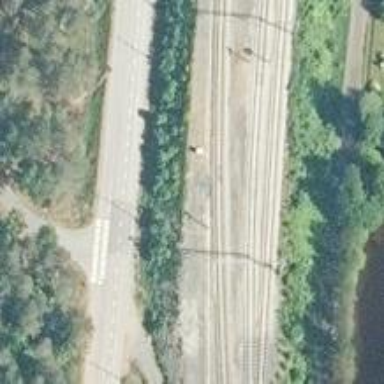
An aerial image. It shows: Railway signal.